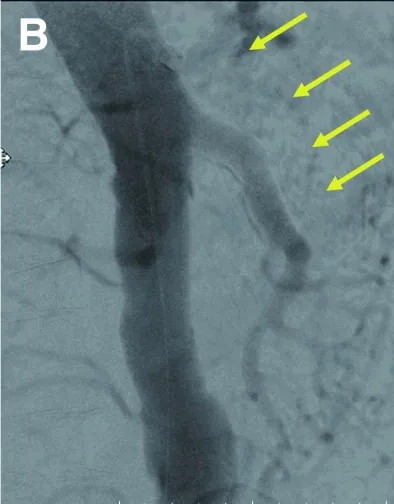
(B) Completion angiography showed exclusion of the aneurysm preservation of the middle colic artery as well as the distal branches of the SMA with no endoleak (arrows). SMA: superior mesenteric artery.
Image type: radiology (ct)